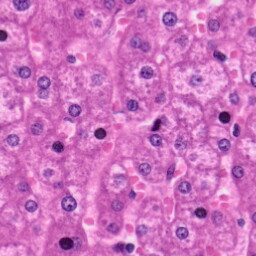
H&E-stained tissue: Liver